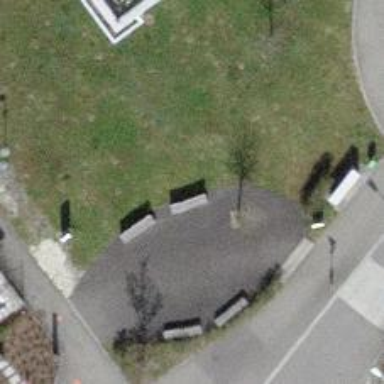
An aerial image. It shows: Bench.